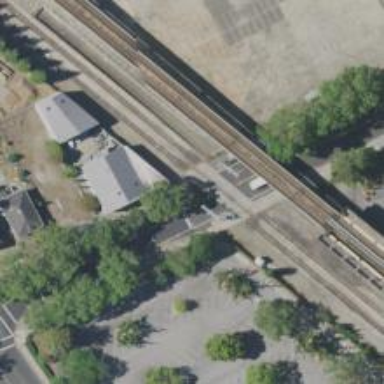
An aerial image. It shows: Railway crossing.